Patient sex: F
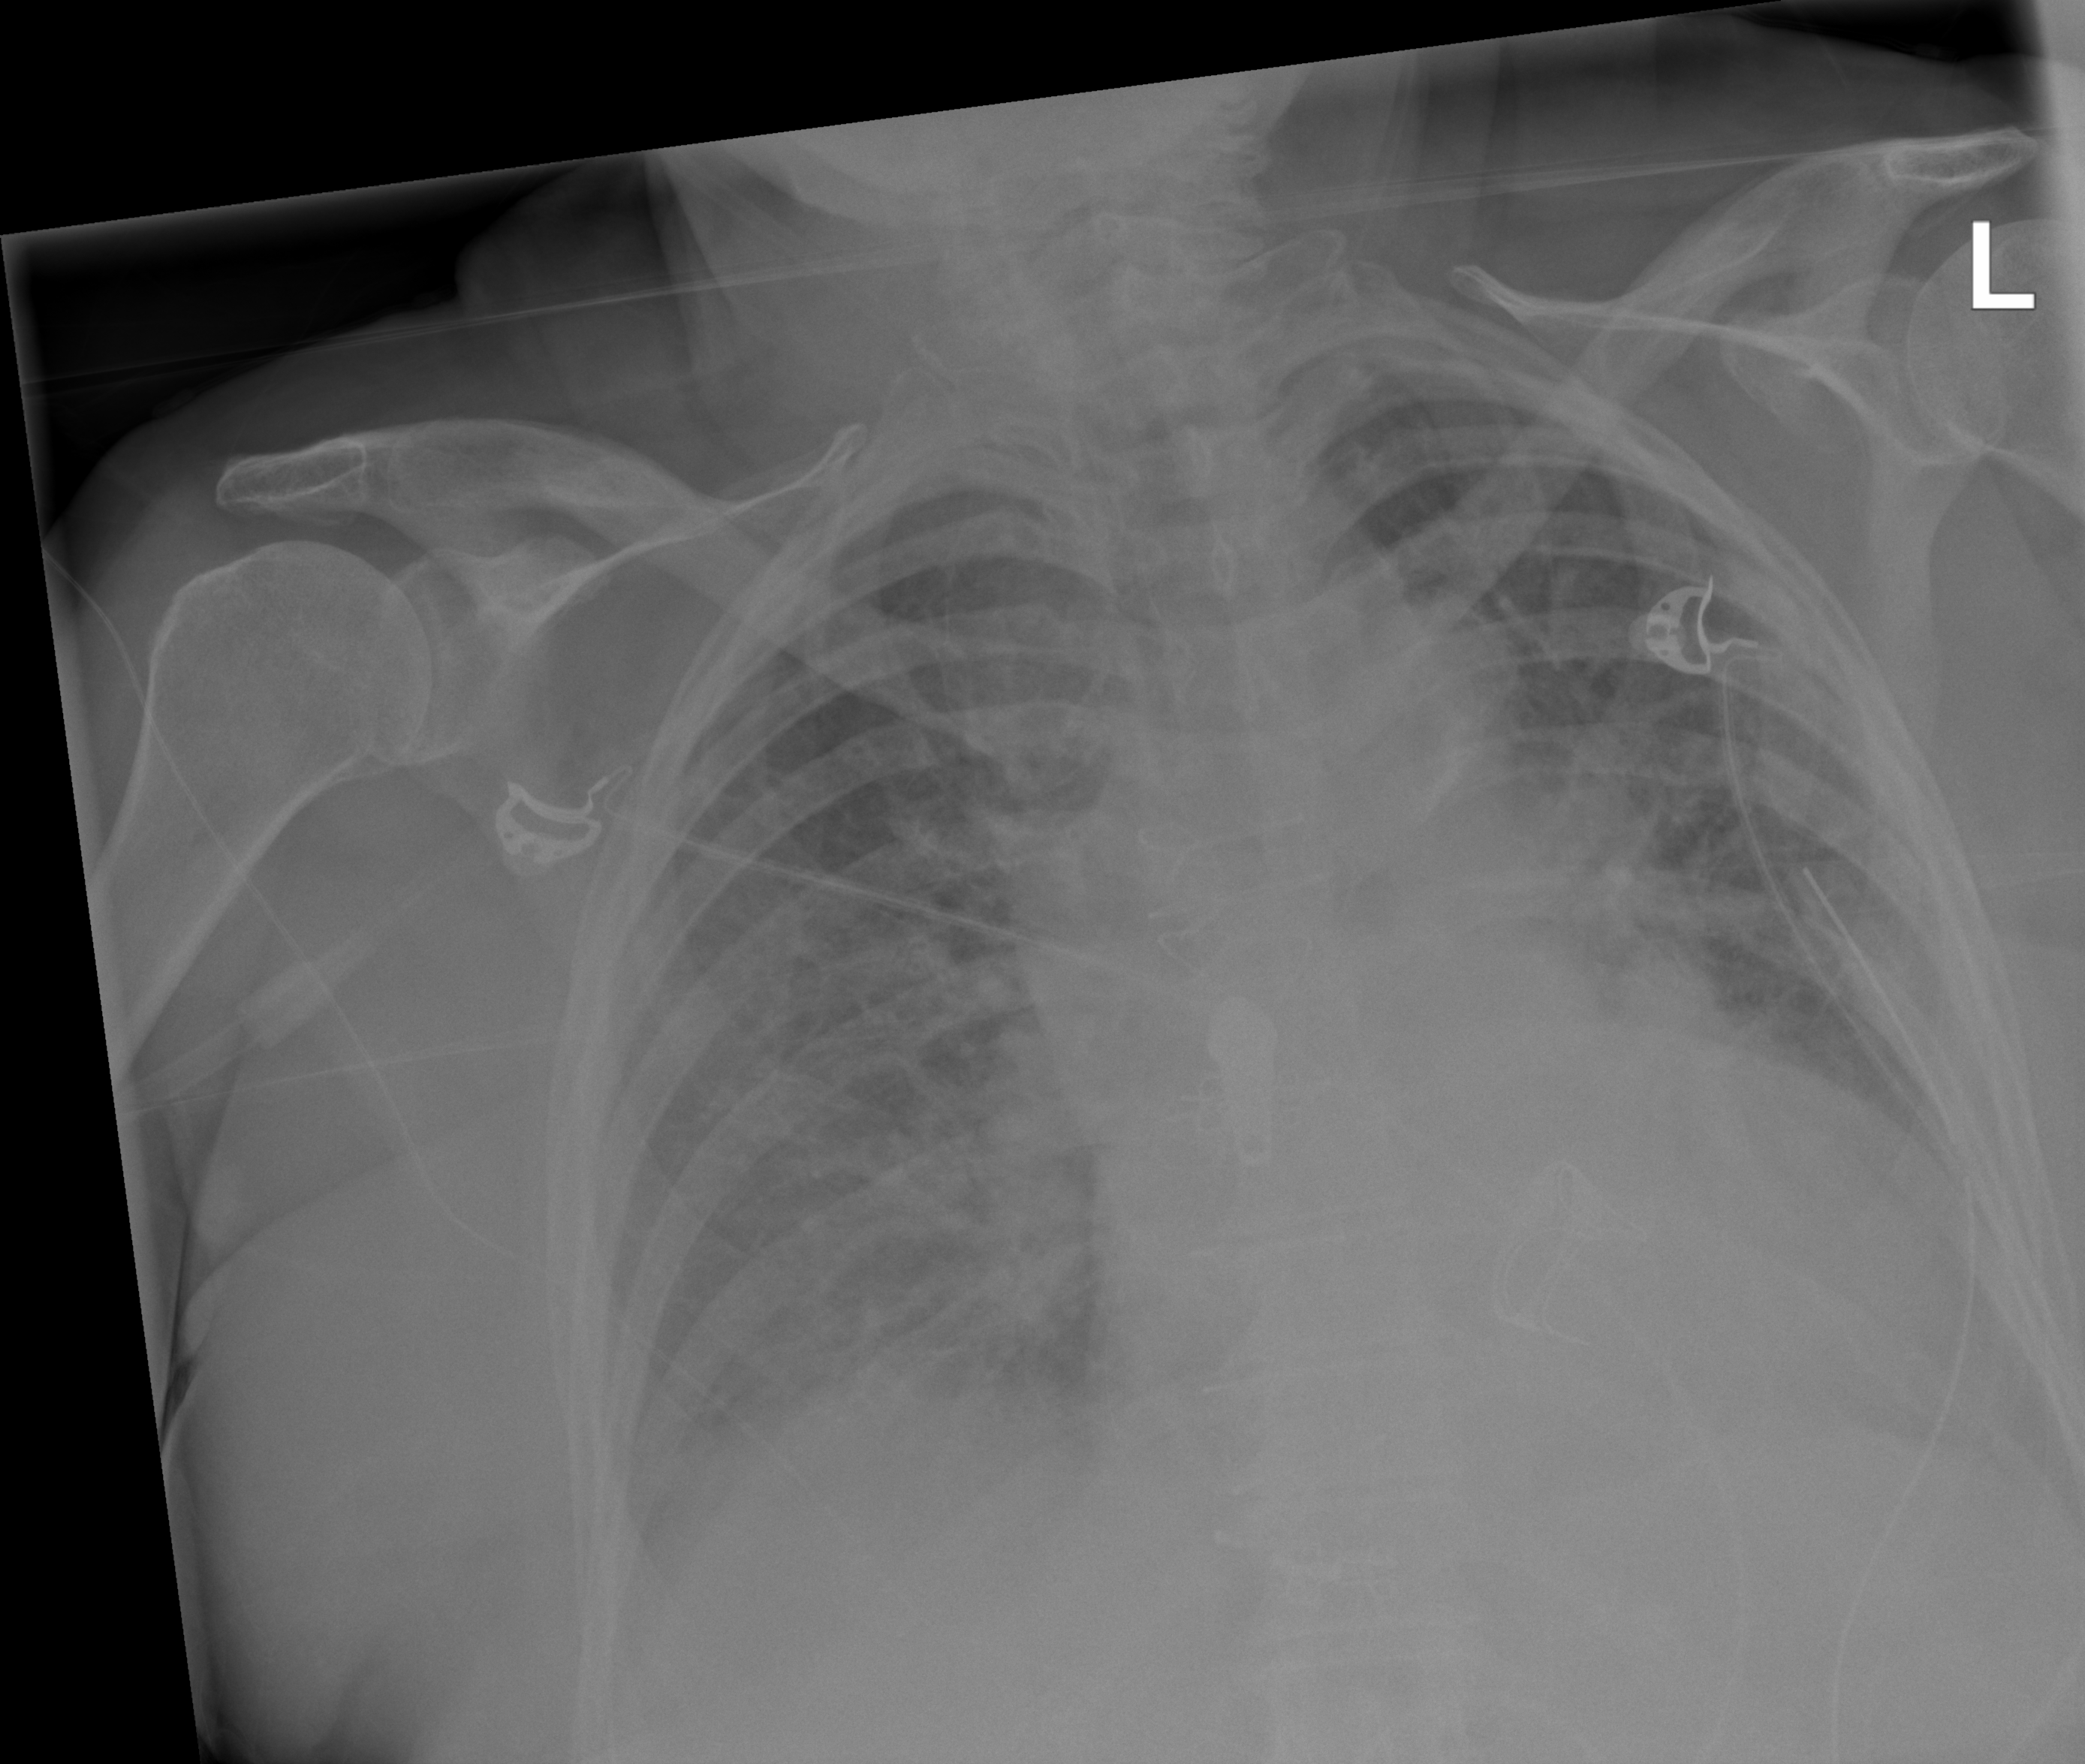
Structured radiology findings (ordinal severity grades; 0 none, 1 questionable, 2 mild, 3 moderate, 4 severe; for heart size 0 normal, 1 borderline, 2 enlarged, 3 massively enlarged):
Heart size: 2
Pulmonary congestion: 2
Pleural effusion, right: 2
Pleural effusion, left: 2
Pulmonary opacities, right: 2
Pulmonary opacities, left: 2
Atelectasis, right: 2
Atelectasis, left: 2